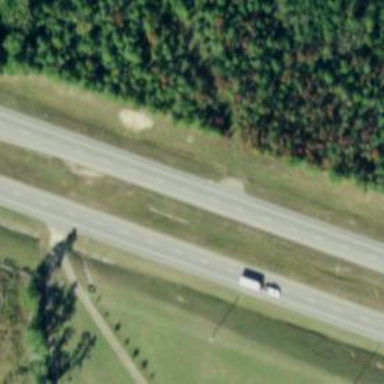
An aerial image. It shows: Expressway with asphalt surface classified as trunk highway.